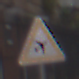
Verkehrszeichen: FlugbetriebLinks
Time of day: MorningAfternoon
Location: Outdoor (Urban)
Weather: Overcast
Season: NotSpecified
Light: Natural